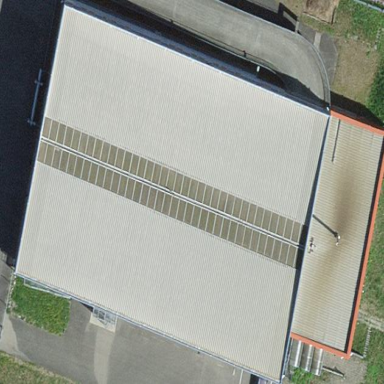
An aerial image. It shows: Garage.